Interaction volume radius: 5 \u00c5
Interaction volume height: 10 \u00c5
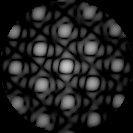
Disorder parameter: 0.04484